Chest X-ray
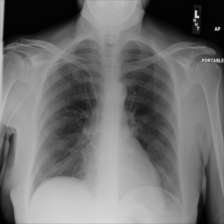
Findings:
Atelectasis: negative
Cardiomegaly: negative
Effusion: negative
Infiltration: negative
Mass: negative
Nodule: negative
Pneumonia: negative
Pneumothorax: negative
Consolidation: negative
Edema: negative
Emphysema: negative
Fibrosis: negative
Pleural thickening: negative
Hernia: negative